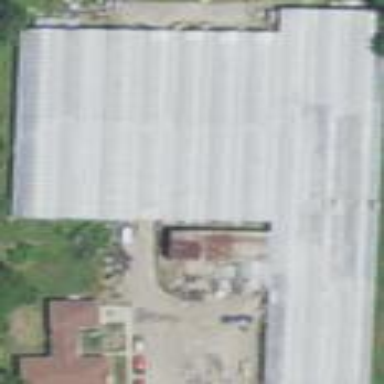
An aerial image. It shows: Greenhouse used for horticulture.